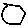
Label: hexagon